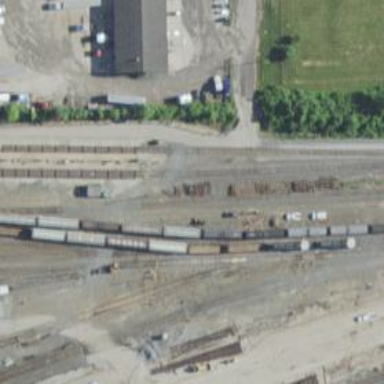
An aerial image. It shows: Railway track.